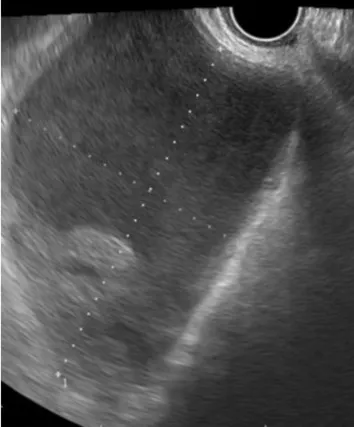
Transvaginal sonography revealed cystic lesions with septum at the bilateral ovary.
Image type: radiology (ultrasound)